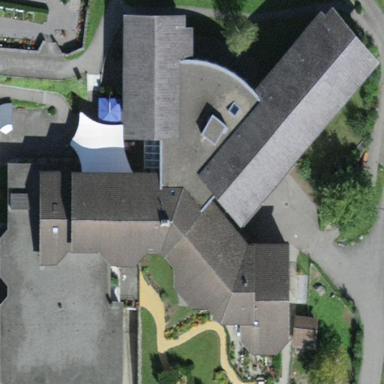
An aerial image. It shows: Retirement home building.